Field crop: tomato
Growth stage: 1
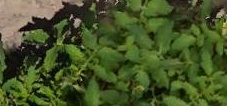
Species: tomato